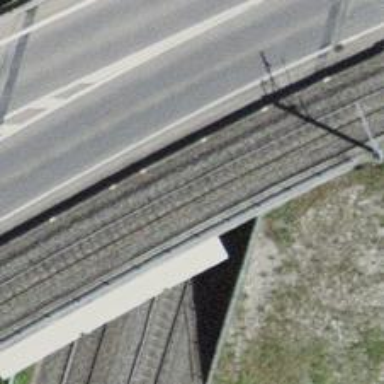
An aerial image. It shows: Narrow-gauge railway bridge with electrified contact lines and one track.